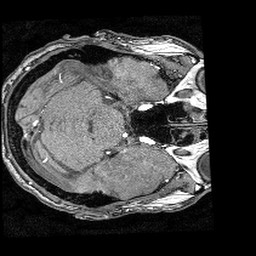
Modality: angio
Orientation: axial
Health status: ill
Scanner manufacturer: philips
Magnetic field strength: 3 T
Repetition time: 0.01846 s
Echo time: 0.003423 s